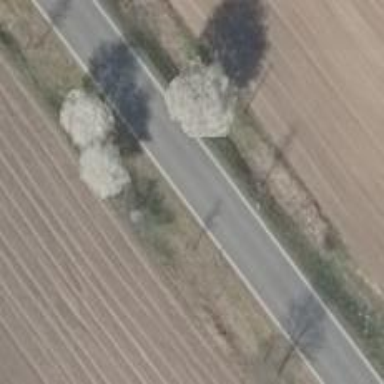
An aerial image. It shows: Row of deciduous broadleaved trees.